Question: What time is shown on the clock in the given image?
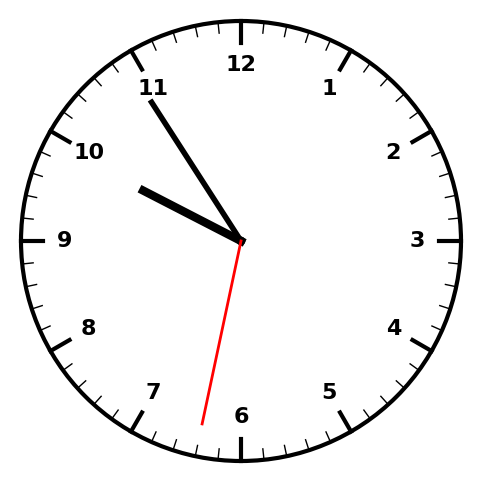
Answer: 09:54:32